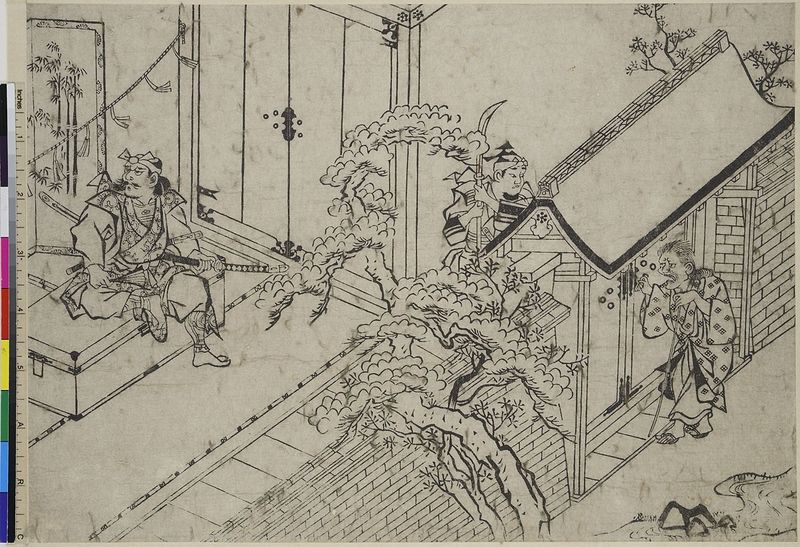
Titel: Shutendoji, Blatt 4
Künstler: Hishikawa Moronobu
Standort: Hamburg
Institution: Museum für Kunst und Gewerbe Hamburg
Schlagwörter: baum, wasser, frau, tür, dach, zaun, wache, holzschnitt, japan, mauer, lanze, japanisch, eingang, druckgraphik, schwarz-weiß, druckgrafik, mythologie, gestalten, portal, krieger, fabelwesen, zeit, ungeheuer, monster, palisade, sagen, fabeltier, samurai, fabeltiere, zwitterwesen, monstrum, edo, reproduktionen, druckerzeugnisse, wachdienst, dämon, märchen, oni, holzscjnitt